Question: I want to make some UIImage with label, which will show, if photo isn't loaded.
Generation of this image in application is more useful, because it very easy to localize text.
I have code:
'''
NSString *text = @"Photo not loaded yet. Please wait.";
UIFont *font = [UIFont boldSystemFontOfSize:35];
CGSize imageSize = CGSizeMake(400, 400);
CGSize constraint = CGSizeMake(imageSize.width * 0.8f, imageSize.height * 0.8f);
CGSize textSize = [text sizeWithFont:font constrainedToSize:constraint lineBreakMode:NSLineBreakByWordWrapping];
UIGraphicsBeginImageContextWithOptions(imageSize, NO, 0.0);
CGPoint pointToDraw = CGPointMake((imageSize.width - textSize.width) / 2, (imageSize.height - textSize.height) / 2);
[text drawAtPoint:pointToDraw forWidth:textSize.width withFont:font lineBreakMode:NSLineBreakByWordWrapping];
UIImage *image = UIGraphicsGetImageFromCurrentImageContext();
UIGraphicsEndImageContext();
return image;
'''
But it draw only first line, like in screenshot.

Where I was wrong?
Thank you.
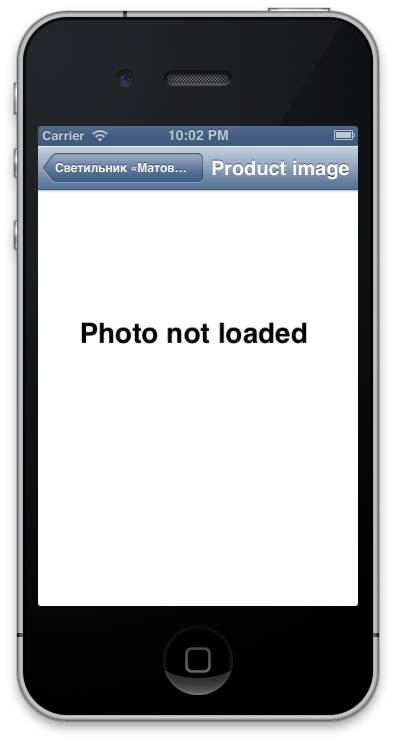
Answer: From <URL> for '-drawAtPoint:forWidth:withFont:':
> Draws the string in a single line at the specified point in the current graphics context using the specified font and attributes.
Ergo, use a different method. '-drawInRect:withFont:lineBreakMode:' looks like a solid candidate.